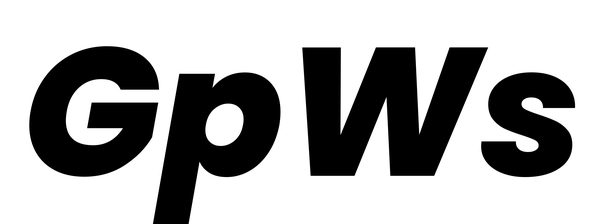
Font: Poppins-ExtraBoldItalic